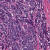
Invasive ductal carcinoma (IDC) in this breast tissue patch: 1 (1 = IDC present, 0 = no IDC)